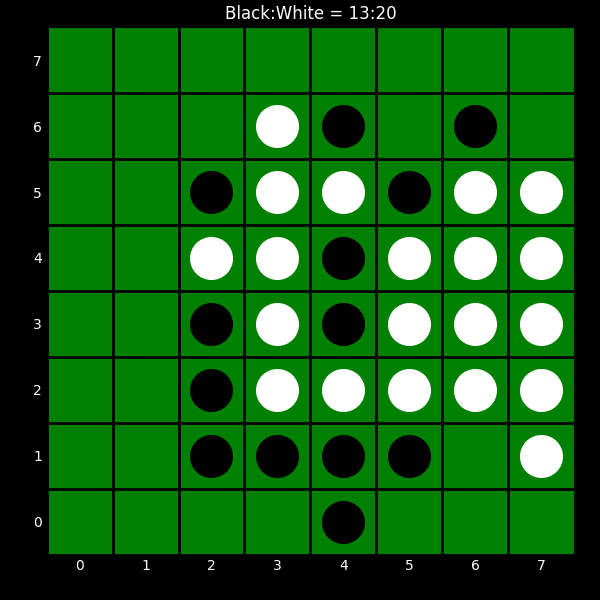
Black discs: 13
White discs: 20